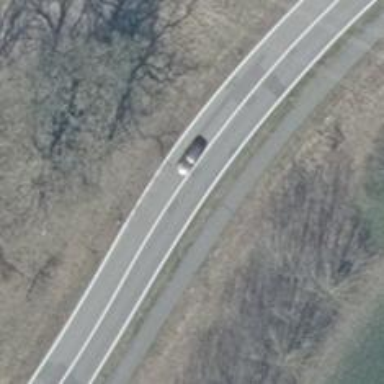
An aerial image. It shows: Secondary road with asphalt surface.